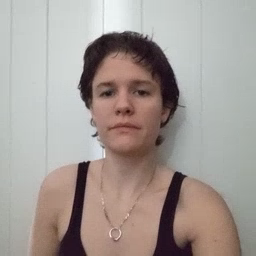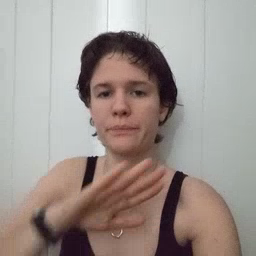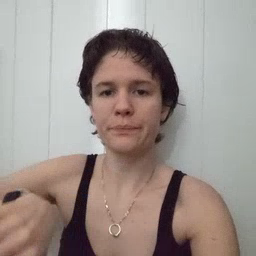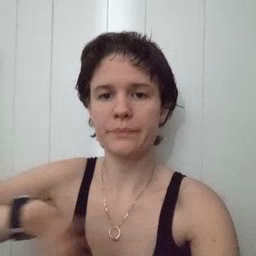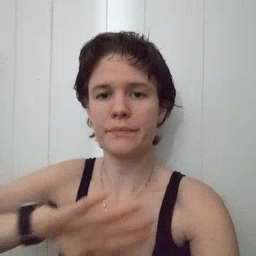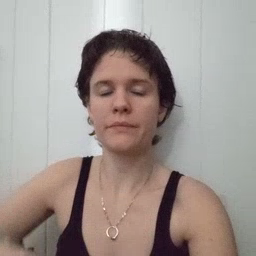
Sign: pool